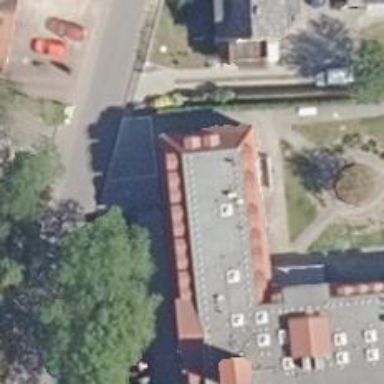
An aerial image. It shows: Driving school.